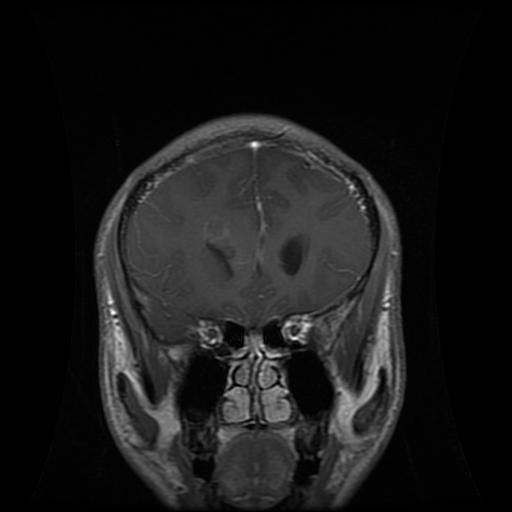
Label: glioma